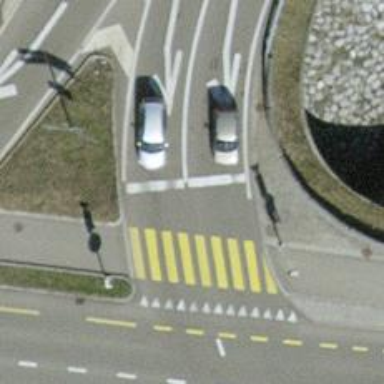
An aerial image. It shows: Road with traffic signals.